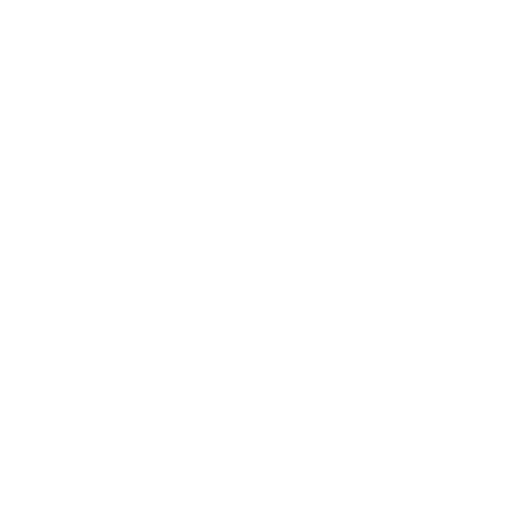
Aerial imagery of bar in Alaska named Oneida Rock containing only unknown